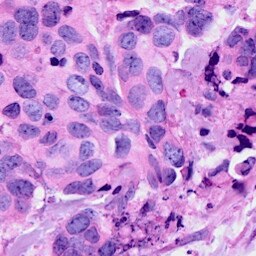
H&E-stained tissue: Breast